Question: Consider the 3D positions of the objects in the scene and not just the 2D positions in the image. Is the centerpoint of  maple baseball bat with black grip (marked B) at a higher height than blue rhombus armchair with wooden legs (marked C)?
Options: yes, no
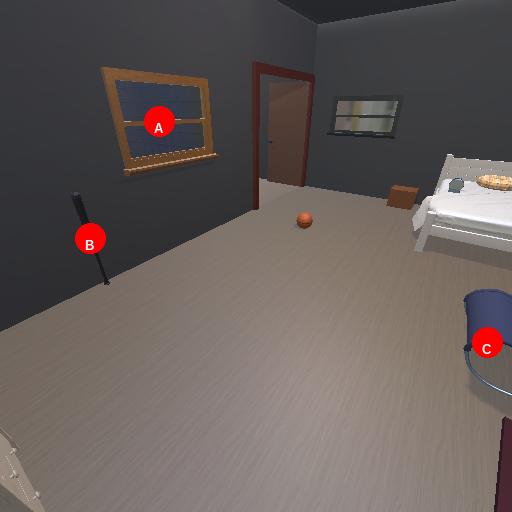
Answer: yes